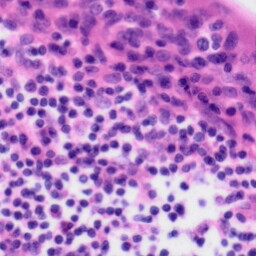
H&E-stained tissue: Tonsil